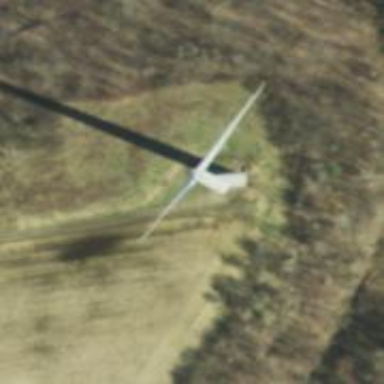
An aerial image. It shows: Wind generator powered by horizontal axis wind turbine.